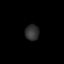
Tissue: prostate
Cell type: B cells
Senescence score: 0.3317
Nuclear area (px): 215
Mean DAPI intensity: 49.195